Question: You probably know this image:

Lets say I want to validate a single user input , and each ones depends . How can I avoid this enourmus and ugly if nesting?
I can't think of other way, which validates correctly and in the event of an error, returns the correct message, but it does look ugly and could probably a pain in the ass to mantain.
Any ideas?
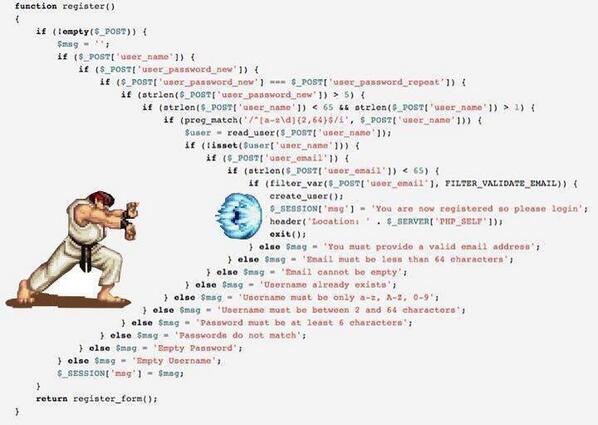
Answer: My experiece so far says if you have more than 4-5 validations for the same goal, you are most probably doing something wrong. For validating user input, you might need certain pattern of chars, which you could achieve with regex, you might need all fields to be populated, some exotic things like the user to be from certain country IP or to have checked at least 18 years old in a dropdown. All other things, either beolng to the group of these, or chances are - they are redundant.
As the others stated, you, also, should not nest the blocks, but return the execution if the conditions are not met.
For example:
'''
function isFormPopulated() {
$requiredFields = array('user', 'pass', 'age', 'sex');
foreach ($requiredFields as $field) {
if (empty($_POST[$field])) {
$_SESSION['msg'] = $field . ' field should be populated'; // here better throw exception, instead of session saving the message
return false;
}
}
return true;
}
function isPatternValid() {
$fieldPatterns = array('user' => '/w+/', 'pass' => 'someOtherRegex')
foreach ($fieldPatterns as $field => $pattern) {
if (!preg_match($pattern, $_POST[$field])) {
return false;
}
}
return true;
}
function isUserAllowed() {
if (in_array($_SERVER['REMOTE_ADDR']......) {
return false;
}
return true;
}
function isUserLegal() {
if ($_POST['age'] < self::MIN_ALLOWED_AGE) {
return false;
}
return true;
}
function isValid() {
// here you can check with && the evaluation of the previous functions
// or you can check one by one and return false aswell
// return true at the end
}
function register() {
if (!isValid()) {
return false;
}
// continue execution of the registration process
}
'''
Validating a user input is in most of the cases not coupled on each condition. E.g. a regex condition is not coupled to the legal condition. However, if by design (which I assume wrong) you have coupling. you can chain validation like
'''
function validationFour() {
if (!validationThree() || !current_validation) {
return false;
}
return true;
}
function validationThree() {
if (!validationTwo() || !current_validation) {
return false;
}
return true;
}
'''